Question: I am trying to get my head around 'ggplot2'. In particular, I am trying to find out if there is a better (more elegant, simpler) way of creating the plot found in the 'Bioconductor' 'IRanges' package vignette (found <URL>.

In the vignette, the plot is produced with the following code:
'''
plotRanges <- function(x, xlim = x, main = deparse(substitute(x)),
+ col = "black", sep = 0.5, ...) +{
+ height <- 1
+ if (is(xlim, "Ranges"))
+ xlim <- c(min(start(xlim)), max(end(xlim)))
+ bins <- disjointBins(IRanges(start(x), end(x) + 1))
+ plot.new()
+ plot.window(xlim, c(0, max(bins)*(height + sep)))
+ ybottom <- bins * (sep + height) - height
+ rect(start(x)-0.5, ybottom, end(x)+0.5, ybottom + height, col = col, ...)
+ title(main)
+ axis(1) +}
ir <- IRanges(c(1, 8, 14, 15, 19, 34, 40),
+ width = c(12, 6, 6, 15, 6, 2, 7))
plotRanges(ir)
'''
The fact that the stacked bars are created by drawing rectangles and one has to calculate the corner points, height and width of each rectangle struck me as not very elegant, does 'ggplot2' have a more elegant way of doing this? I know 'elegant' is not a very precise description, but I hope you understand what I mean (if not I will try to explain better).
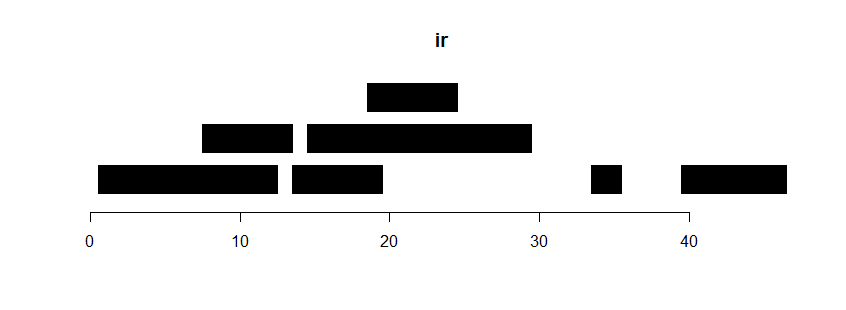
Answer: Here's a way to produce a similar plot using 'ggplot2'. I use the example data of 'IRanges'.
'''
library(IRanges)
# example data
ir <- IRanges(c(1, 8, 14, 15, 19, 34, 40),
width = c(12, 6, 6, 15, 6, 2, 7))
# IRanges of length 7
# start end width
# [1] 1 12 12
# [2] 8 13 6
# [3] 14 19 6
# [4] 15 29 15
# [5] 19 24 6
# [6] 34 35 2
# [7] 40 46 7
bins <- disjointBins(IRanges(start(ir), end(ir) + 1))
# [1] 1 2 1 2 3 1 1
dat <- cbind(as.data.frame(ir), bin = bins)
library(ggplot2)
ggplot(dat) +
geom_rect(aes(xmin = start, xmax = end,
ymin = bin, ymax = bin + 0.9)) +
theme_bw()
'''